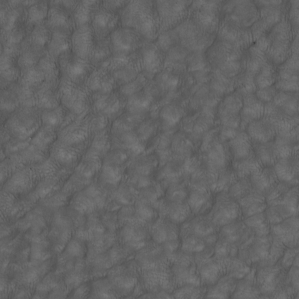
Label: non_frost